三年级 · 画法几何学
两个图形都是由边长 1 厘米的小正方形拼成的, 关于它们所拼成图形的周长, 下列说法正确的是

甲

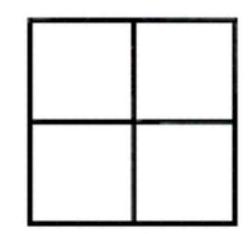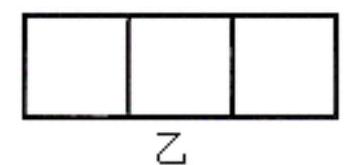
A. 甲 $>$ 乙
B. 甲 $=$ 乙
C. 乙 $>$ 甲
答案: B
解析: $\mathrm{B}$

【分析】甲图中, 边长为 2 厘米, 根据正方形的周长 $=$ 边长 $\times 4$, 求出正方形的周长。乙图中, 长为 3 厘米, 宽为 1 厘米, 根据长方形的周长 $=($ 长+宽 $) \times 2$, 求出长方形的周长。

【详解】 $2 \times 4=8$ (厘米)

$(3+1) \times 2$

$=4 \times 2$

$=8($ 厘米 $)$

两个图形的周长相等。

故答案为: B

【点睛】本题考查正方形和长方形周长公式的应用, 关键是熟记公式。